Interaction volume radius: 10 \u00c5
Interaction volume height: 30 \u00c5
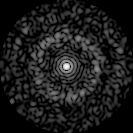
Disorder parameter: 0.8304